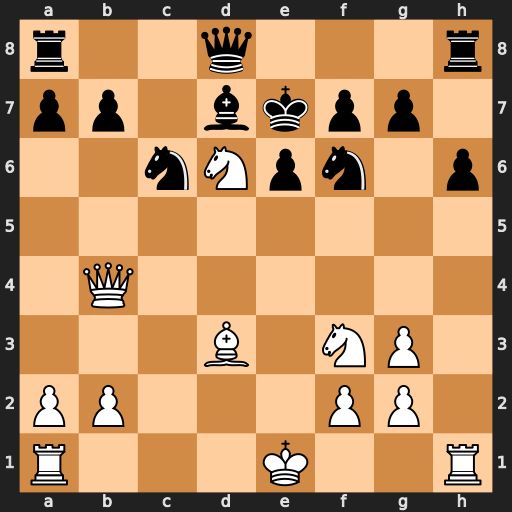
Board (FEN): r2q3r/pp1bkpp1/2nNpn1p/8/1Q6/3B1NP1/PP3PP1/R3K2R
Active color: w
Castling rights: KQ
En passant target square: -
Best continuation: Nf5+ Ke8 Nxg7#